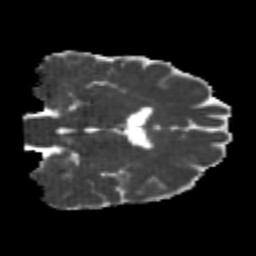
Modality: MD
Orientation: coronal
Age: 24
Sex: male
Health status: healthy
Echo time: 0.074 s